Field crop: maize
Growth stage: 2
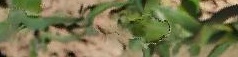
Species: maize